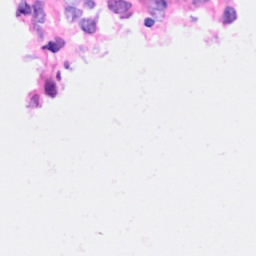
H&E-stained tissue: Breast